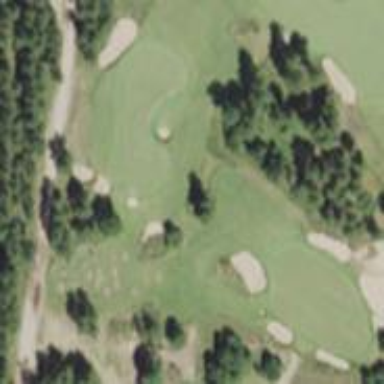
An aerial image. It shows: Area with grass used as rough in golf course.